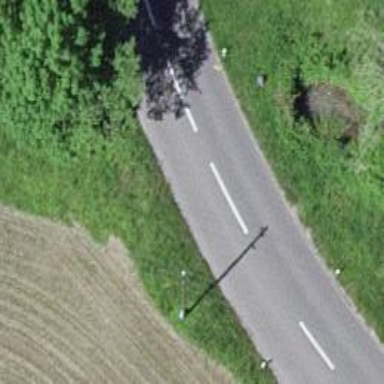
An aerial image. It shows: Secondary road.